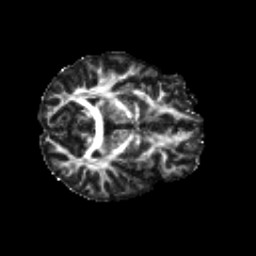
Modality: FA
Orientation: axial
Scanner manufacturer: siemens
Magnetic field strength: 3 T
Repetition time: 4.16 s
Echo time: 0.0806 s